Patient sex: M
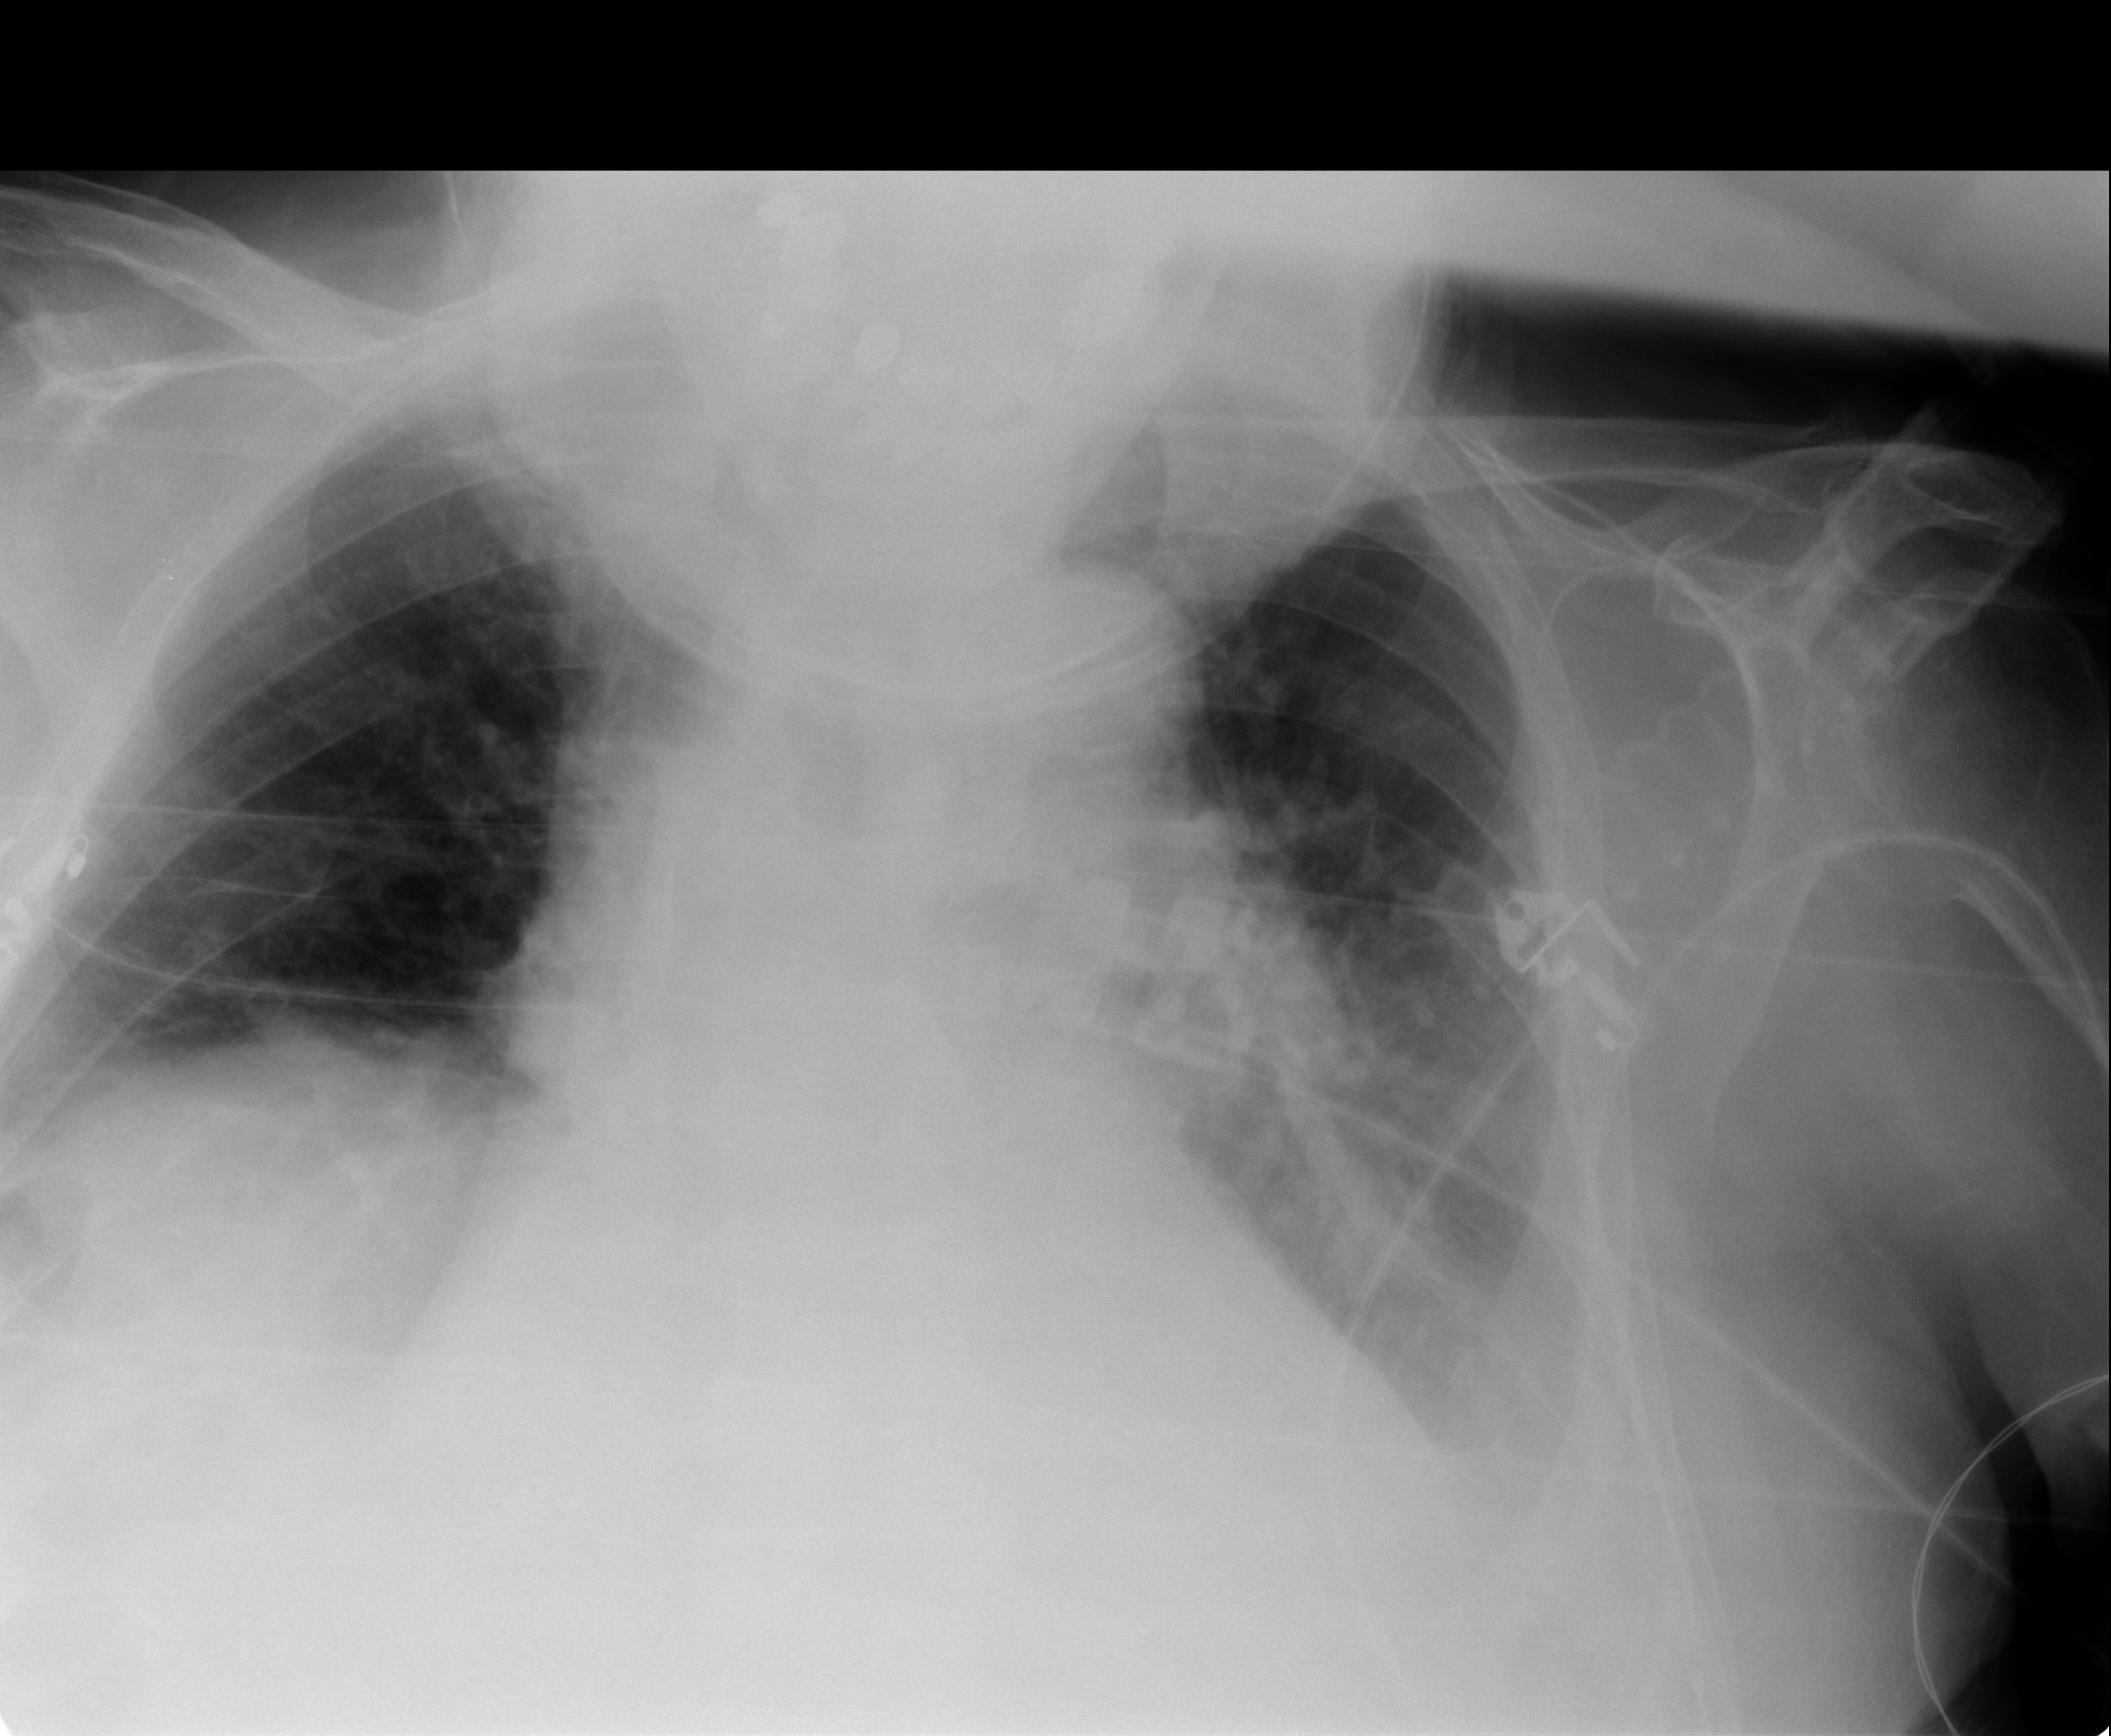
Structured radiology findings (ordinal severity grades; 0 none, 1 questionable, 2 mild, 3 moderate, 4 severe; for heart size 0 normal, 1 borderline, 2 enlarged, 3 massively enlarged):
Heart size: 2
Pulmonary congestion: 0
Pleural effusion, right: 0
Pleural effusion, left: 2
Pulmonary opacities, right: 0
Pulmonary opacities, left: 0
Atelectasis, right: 2
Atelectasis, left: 1